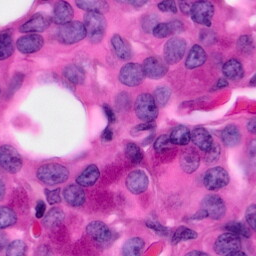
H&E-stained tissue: Pancreatic